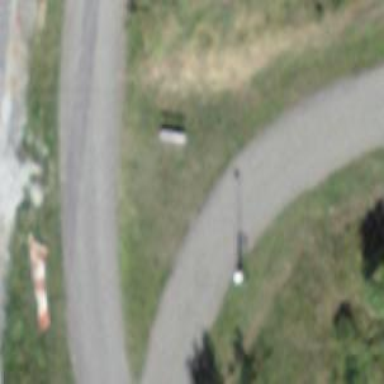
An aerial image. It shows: Brown bench in the vicinity.